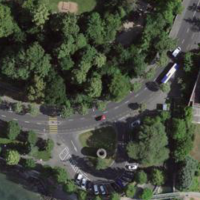
EUNIS habitat code: 53
Species observed at this site:
Erigeron karvinskianus
Corvus corone
Cygnus olor
Chelidonium majus
Anas platyrhynchos
Stictocephala bisonia
Buxus sempervirens